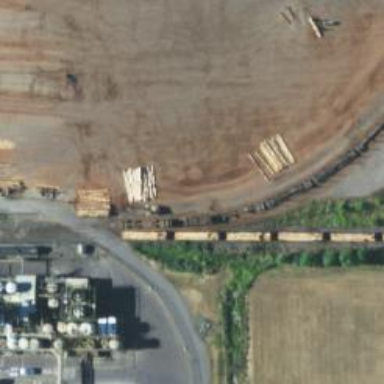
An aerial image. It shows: Industrial area dedicated to timber processing.